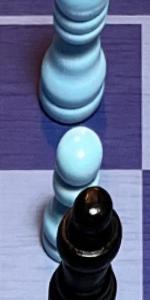
Label: Pawn_White